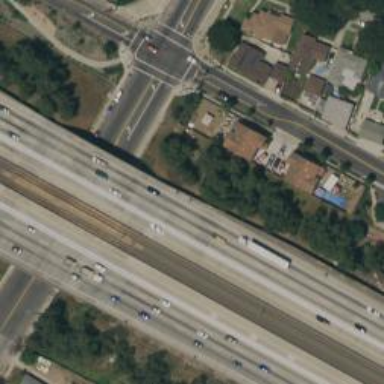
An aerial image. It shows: Bridge for light rail electrified with contact line.